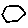
Label: hexagon